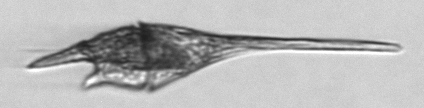
Label: Tripos_lineatus